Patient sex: M
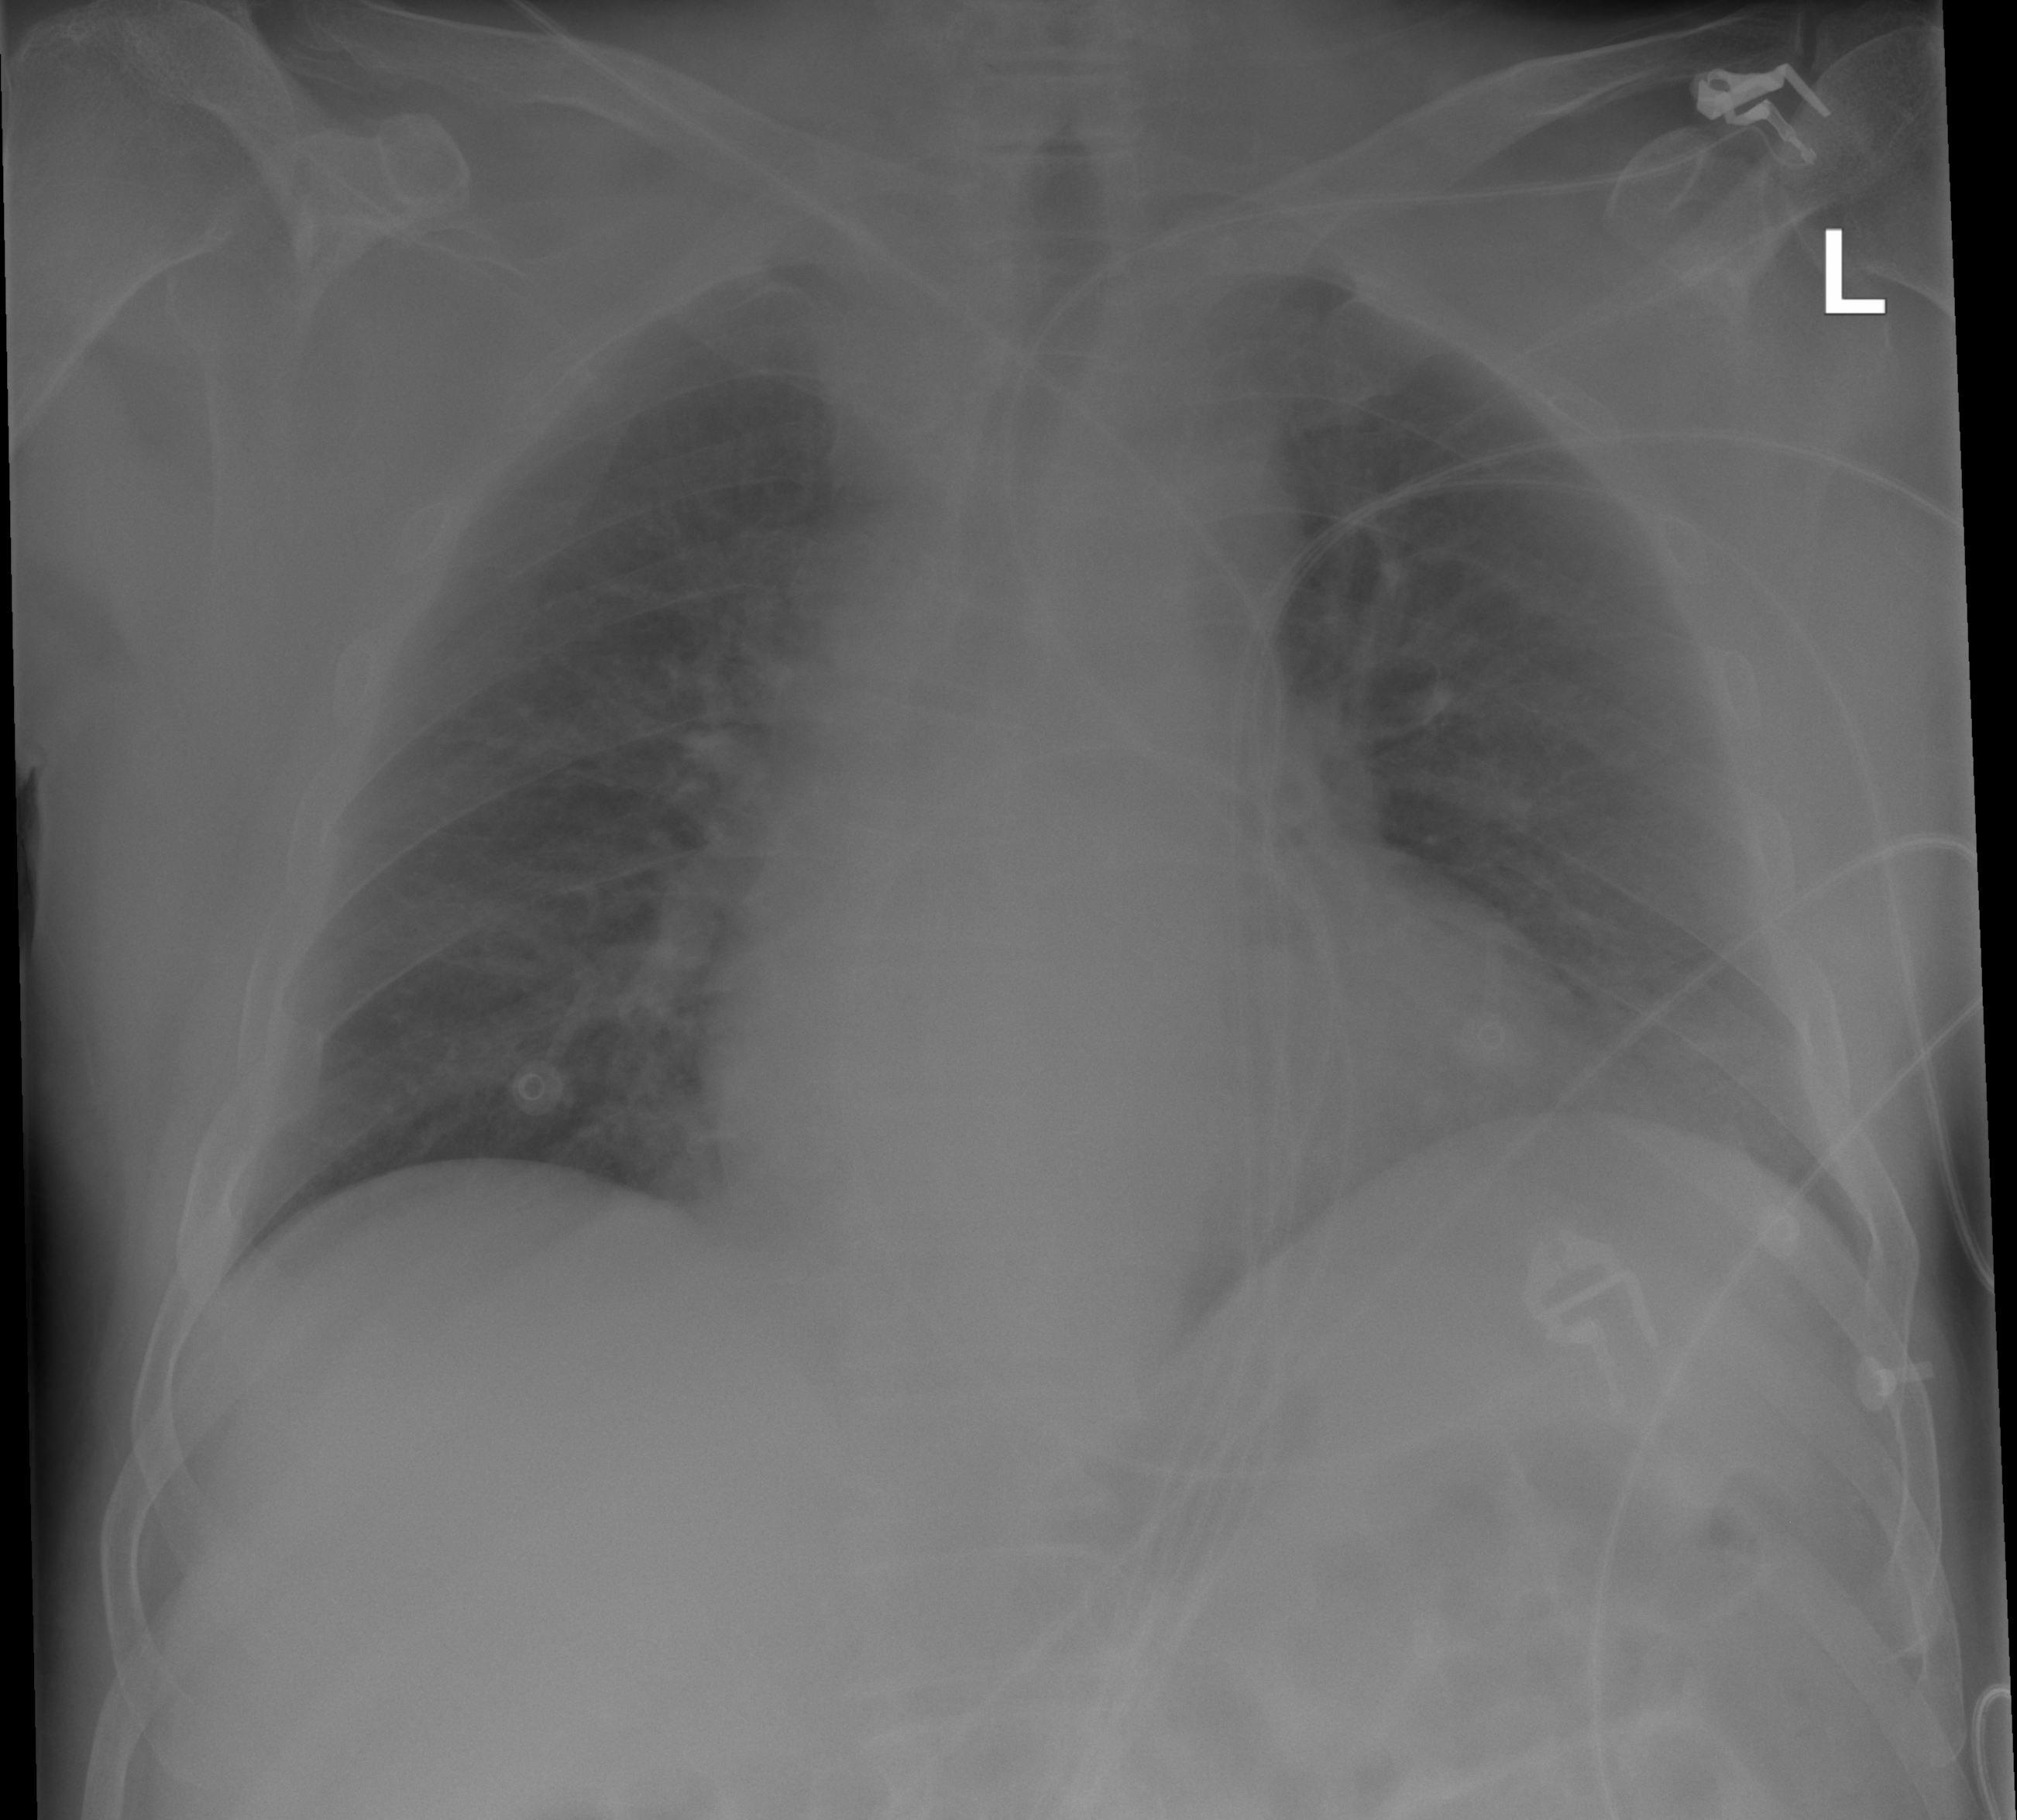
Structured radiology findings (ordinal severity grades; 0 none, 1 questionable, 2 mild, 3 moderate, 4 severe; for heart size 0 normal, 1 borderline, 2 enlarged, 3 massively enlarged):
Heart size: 2
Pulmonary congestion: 2
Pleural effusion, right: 0
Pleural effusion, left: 0
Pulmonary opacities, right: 0
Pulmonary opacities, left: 0
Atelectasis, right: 0
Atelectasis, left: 0